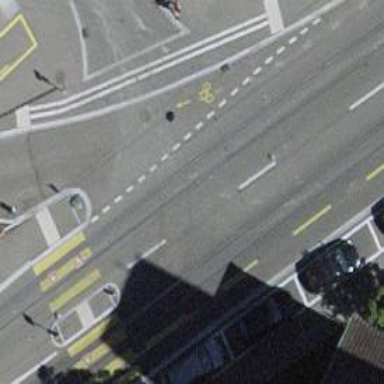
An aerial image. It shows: Tram level crossing on railway.